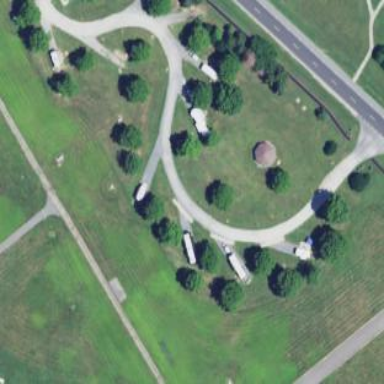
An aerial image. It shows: Campsite designated for tourism.